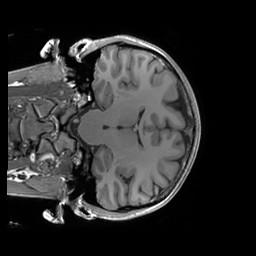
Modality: T1w
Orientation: coronal